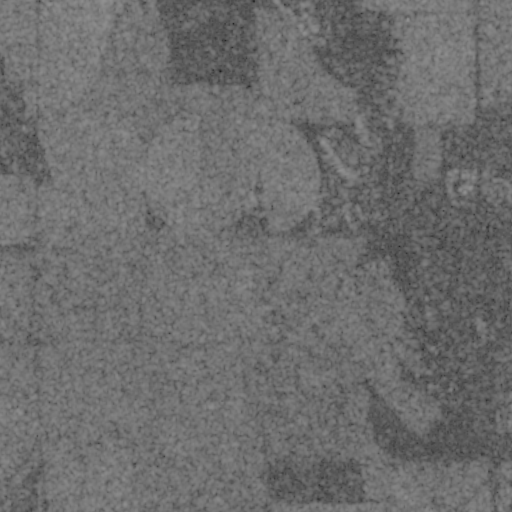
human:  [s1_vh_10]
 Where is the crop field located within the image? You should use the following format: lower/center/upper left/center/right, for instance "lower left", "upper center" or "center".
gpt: The crop field is located in the lower left of the image.
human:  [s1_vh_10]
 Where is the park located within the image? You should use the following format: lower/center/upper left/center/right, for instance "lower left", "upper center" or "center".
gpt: There is no park in the image.

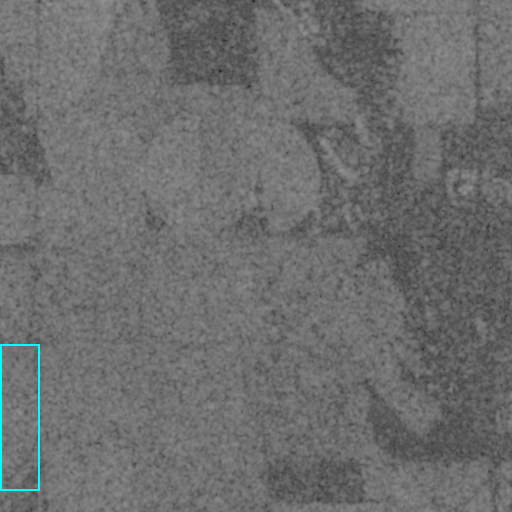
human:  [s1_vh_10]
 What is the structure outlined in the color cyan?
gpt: The structure outlined in cyan is a crop field.
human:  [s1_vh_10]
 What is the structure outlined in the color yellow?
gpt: There is no yellow outline.